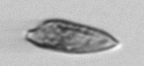
Label: Prorocentrum_dentatum